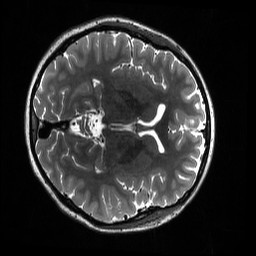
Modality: T2w
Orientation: axial
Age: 19
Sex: female